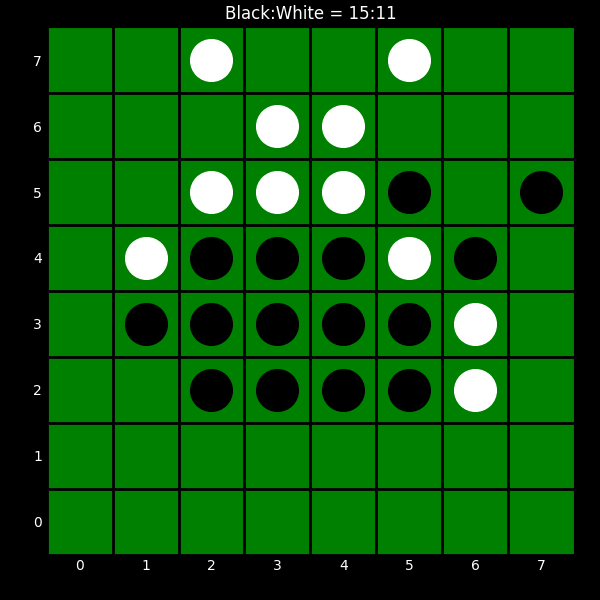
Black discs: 15
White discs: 11